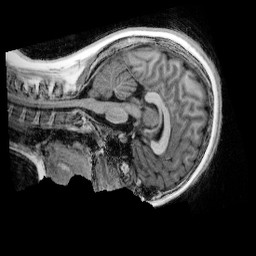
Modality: UNIT1_denoised
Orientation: sagittal
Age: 12
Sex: female
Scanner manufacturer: siemens
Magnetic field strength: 3 T
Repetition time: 4 s
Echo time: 0.00303 s